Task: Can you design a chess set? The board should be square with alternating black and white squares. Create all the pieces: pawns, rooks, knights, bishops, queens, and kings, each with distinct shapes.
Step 1761:
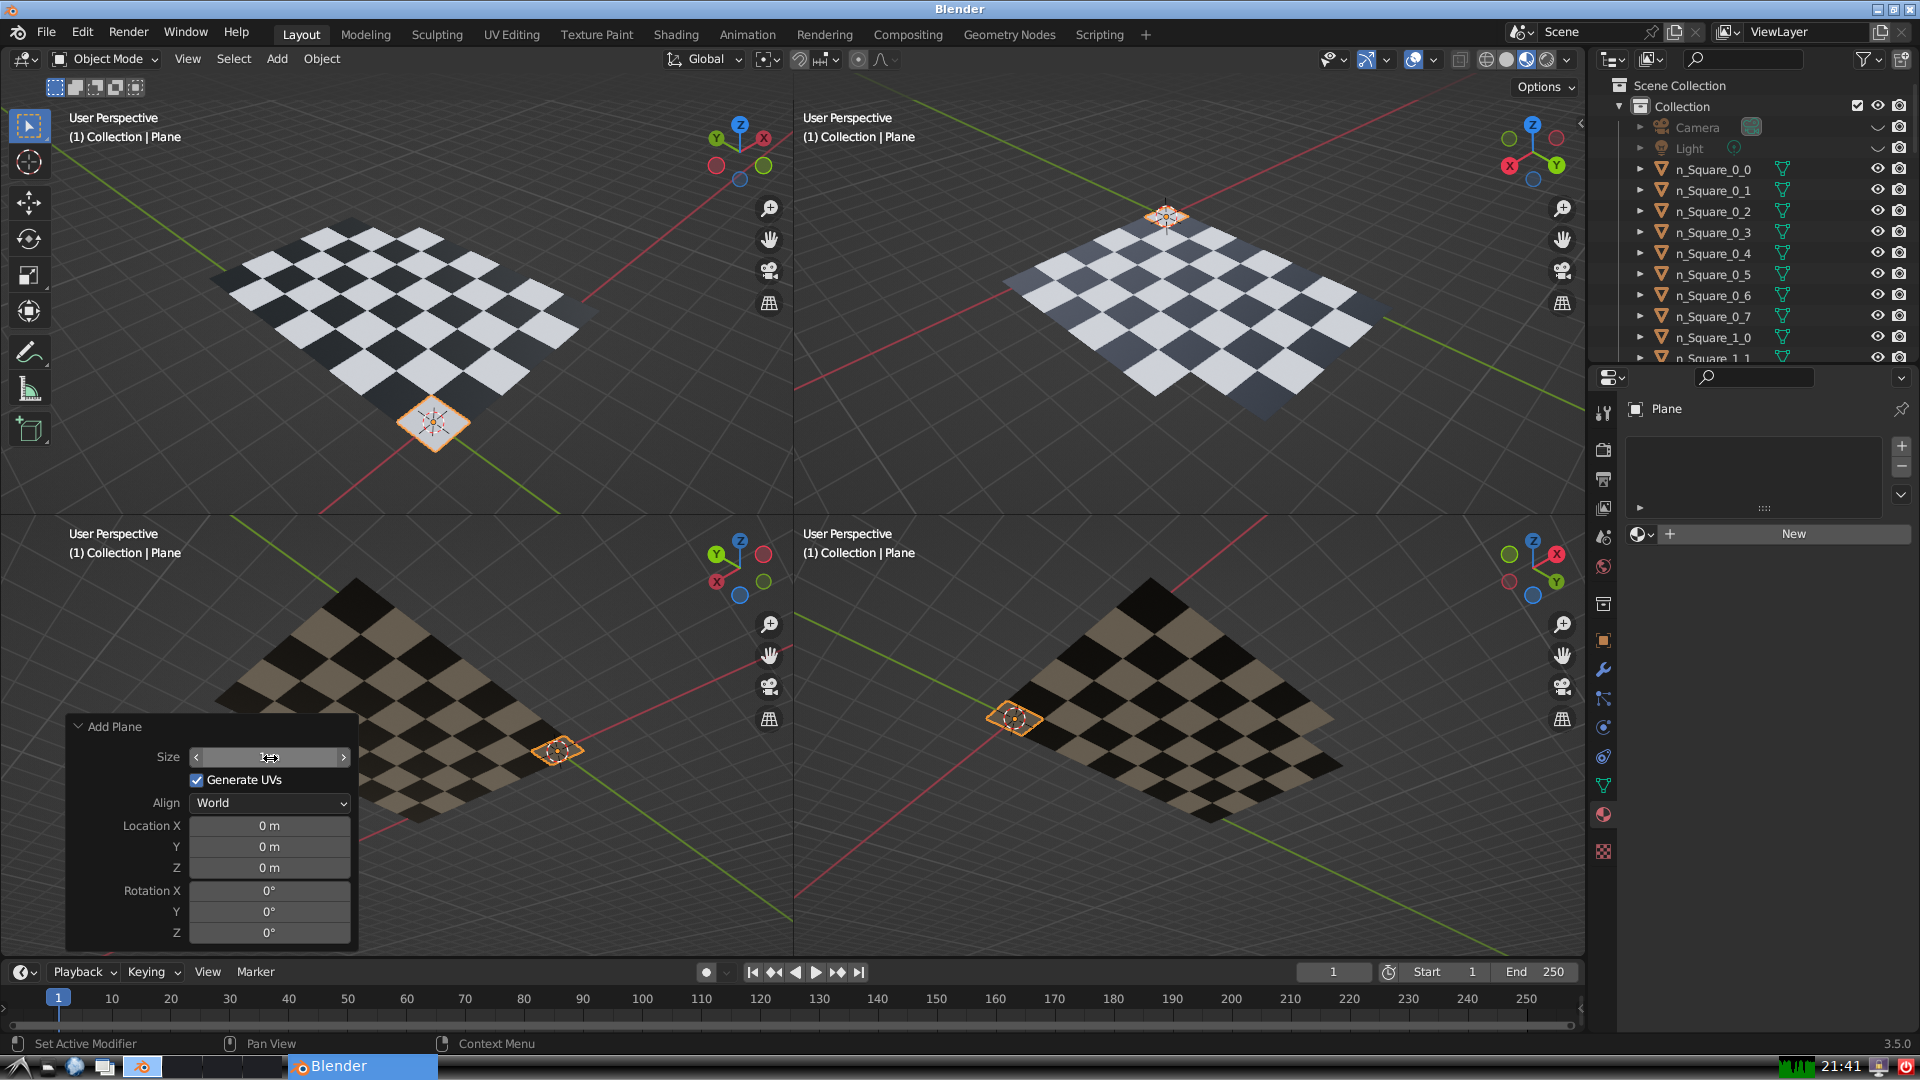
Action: click: no